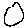
Label: circle